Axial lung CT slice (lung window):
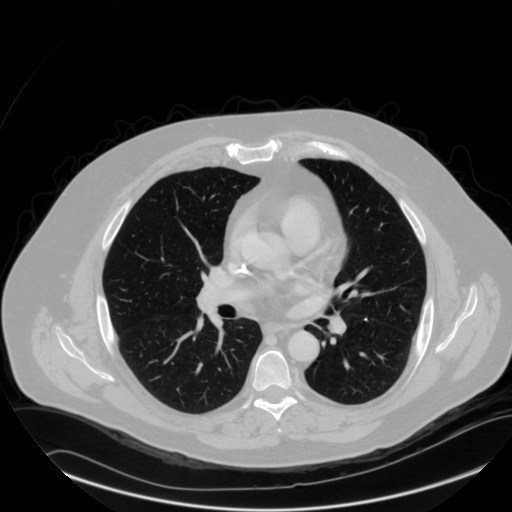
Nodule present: no